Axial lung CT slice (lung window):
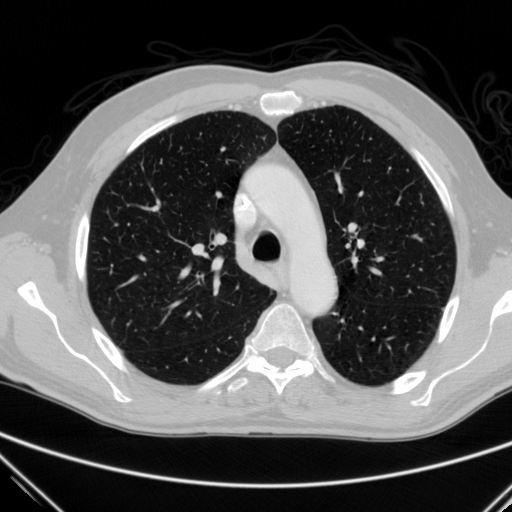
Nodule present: no